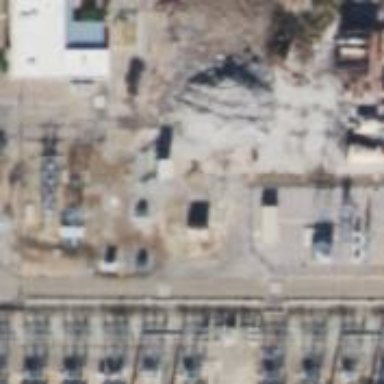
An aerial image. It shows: Steam turbine gas generator.